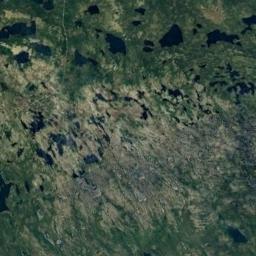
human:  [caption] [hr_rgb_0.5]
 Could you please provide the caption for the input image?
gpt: There is a large land mixed with green and brown in the river in a wetland .

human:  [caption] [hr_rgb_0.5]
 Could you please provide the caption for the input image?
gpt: There are strips of water in this wetland .

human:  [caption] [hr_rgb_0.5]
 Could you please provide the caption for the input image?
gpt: The wetland consists of bare land, Green plants and water .

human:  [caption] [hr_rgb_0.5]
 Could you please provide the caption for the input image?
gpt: Many waters of different sizes are surrounded by wetlands .

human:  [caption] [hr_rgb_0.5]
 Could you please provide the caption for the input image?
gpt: There are many green areas and some water areas on the wetland .